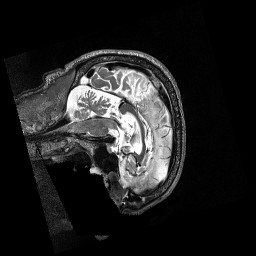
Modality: T2w
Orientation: sagittal
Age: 76
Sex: male
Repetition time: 3.2 s
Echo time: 0.563 s